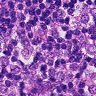
Metastatic tissue present: yes